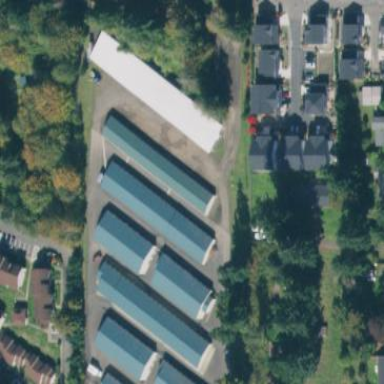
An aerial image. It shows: Commercial building used for storage.